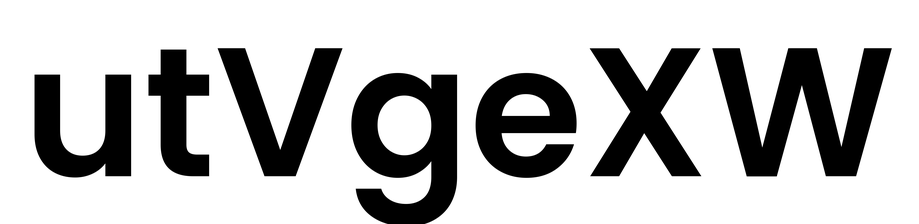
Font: Poppins-SemiBold